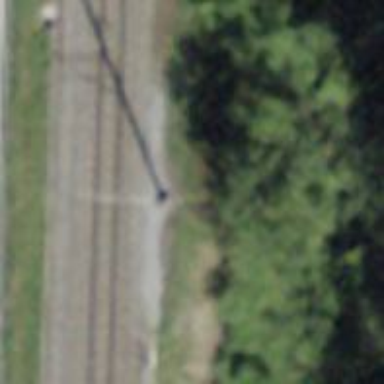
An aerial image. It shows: Power pole.